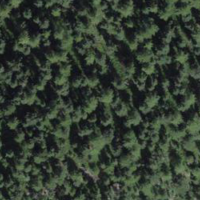
EUNIS habitat code: 43
Species observed at this site:
Vaccinium vitis-idaea